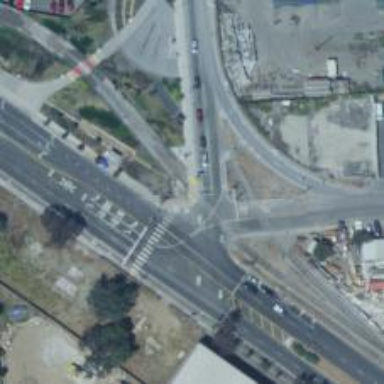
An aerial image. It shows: Crossing where the road intersects with the railway.